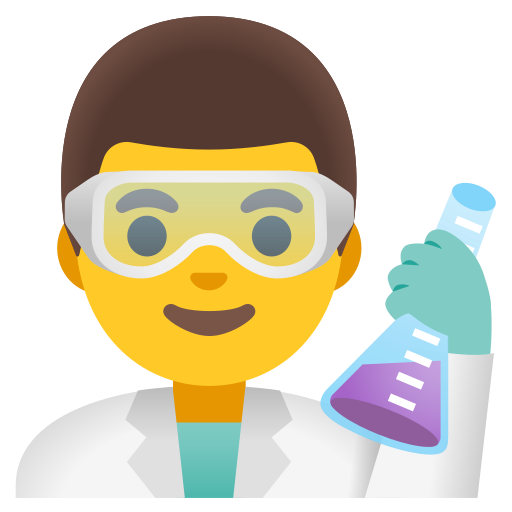
Emoji: 👨‍🔬